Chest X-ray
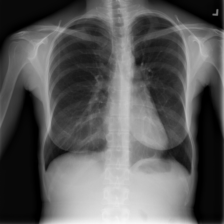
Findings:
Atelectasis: negative
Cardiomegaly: negative
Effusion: negative
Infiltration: negative
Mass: negative
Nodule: negative
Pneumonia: negative
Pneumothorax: negative
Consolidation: negative
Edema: negative
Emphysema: negative
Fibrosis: negative
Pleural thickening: negative
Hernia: negative